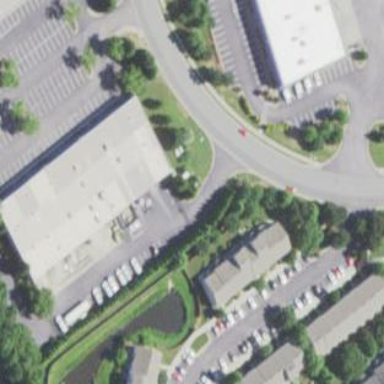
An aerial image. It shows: Commercial building.